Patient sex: M
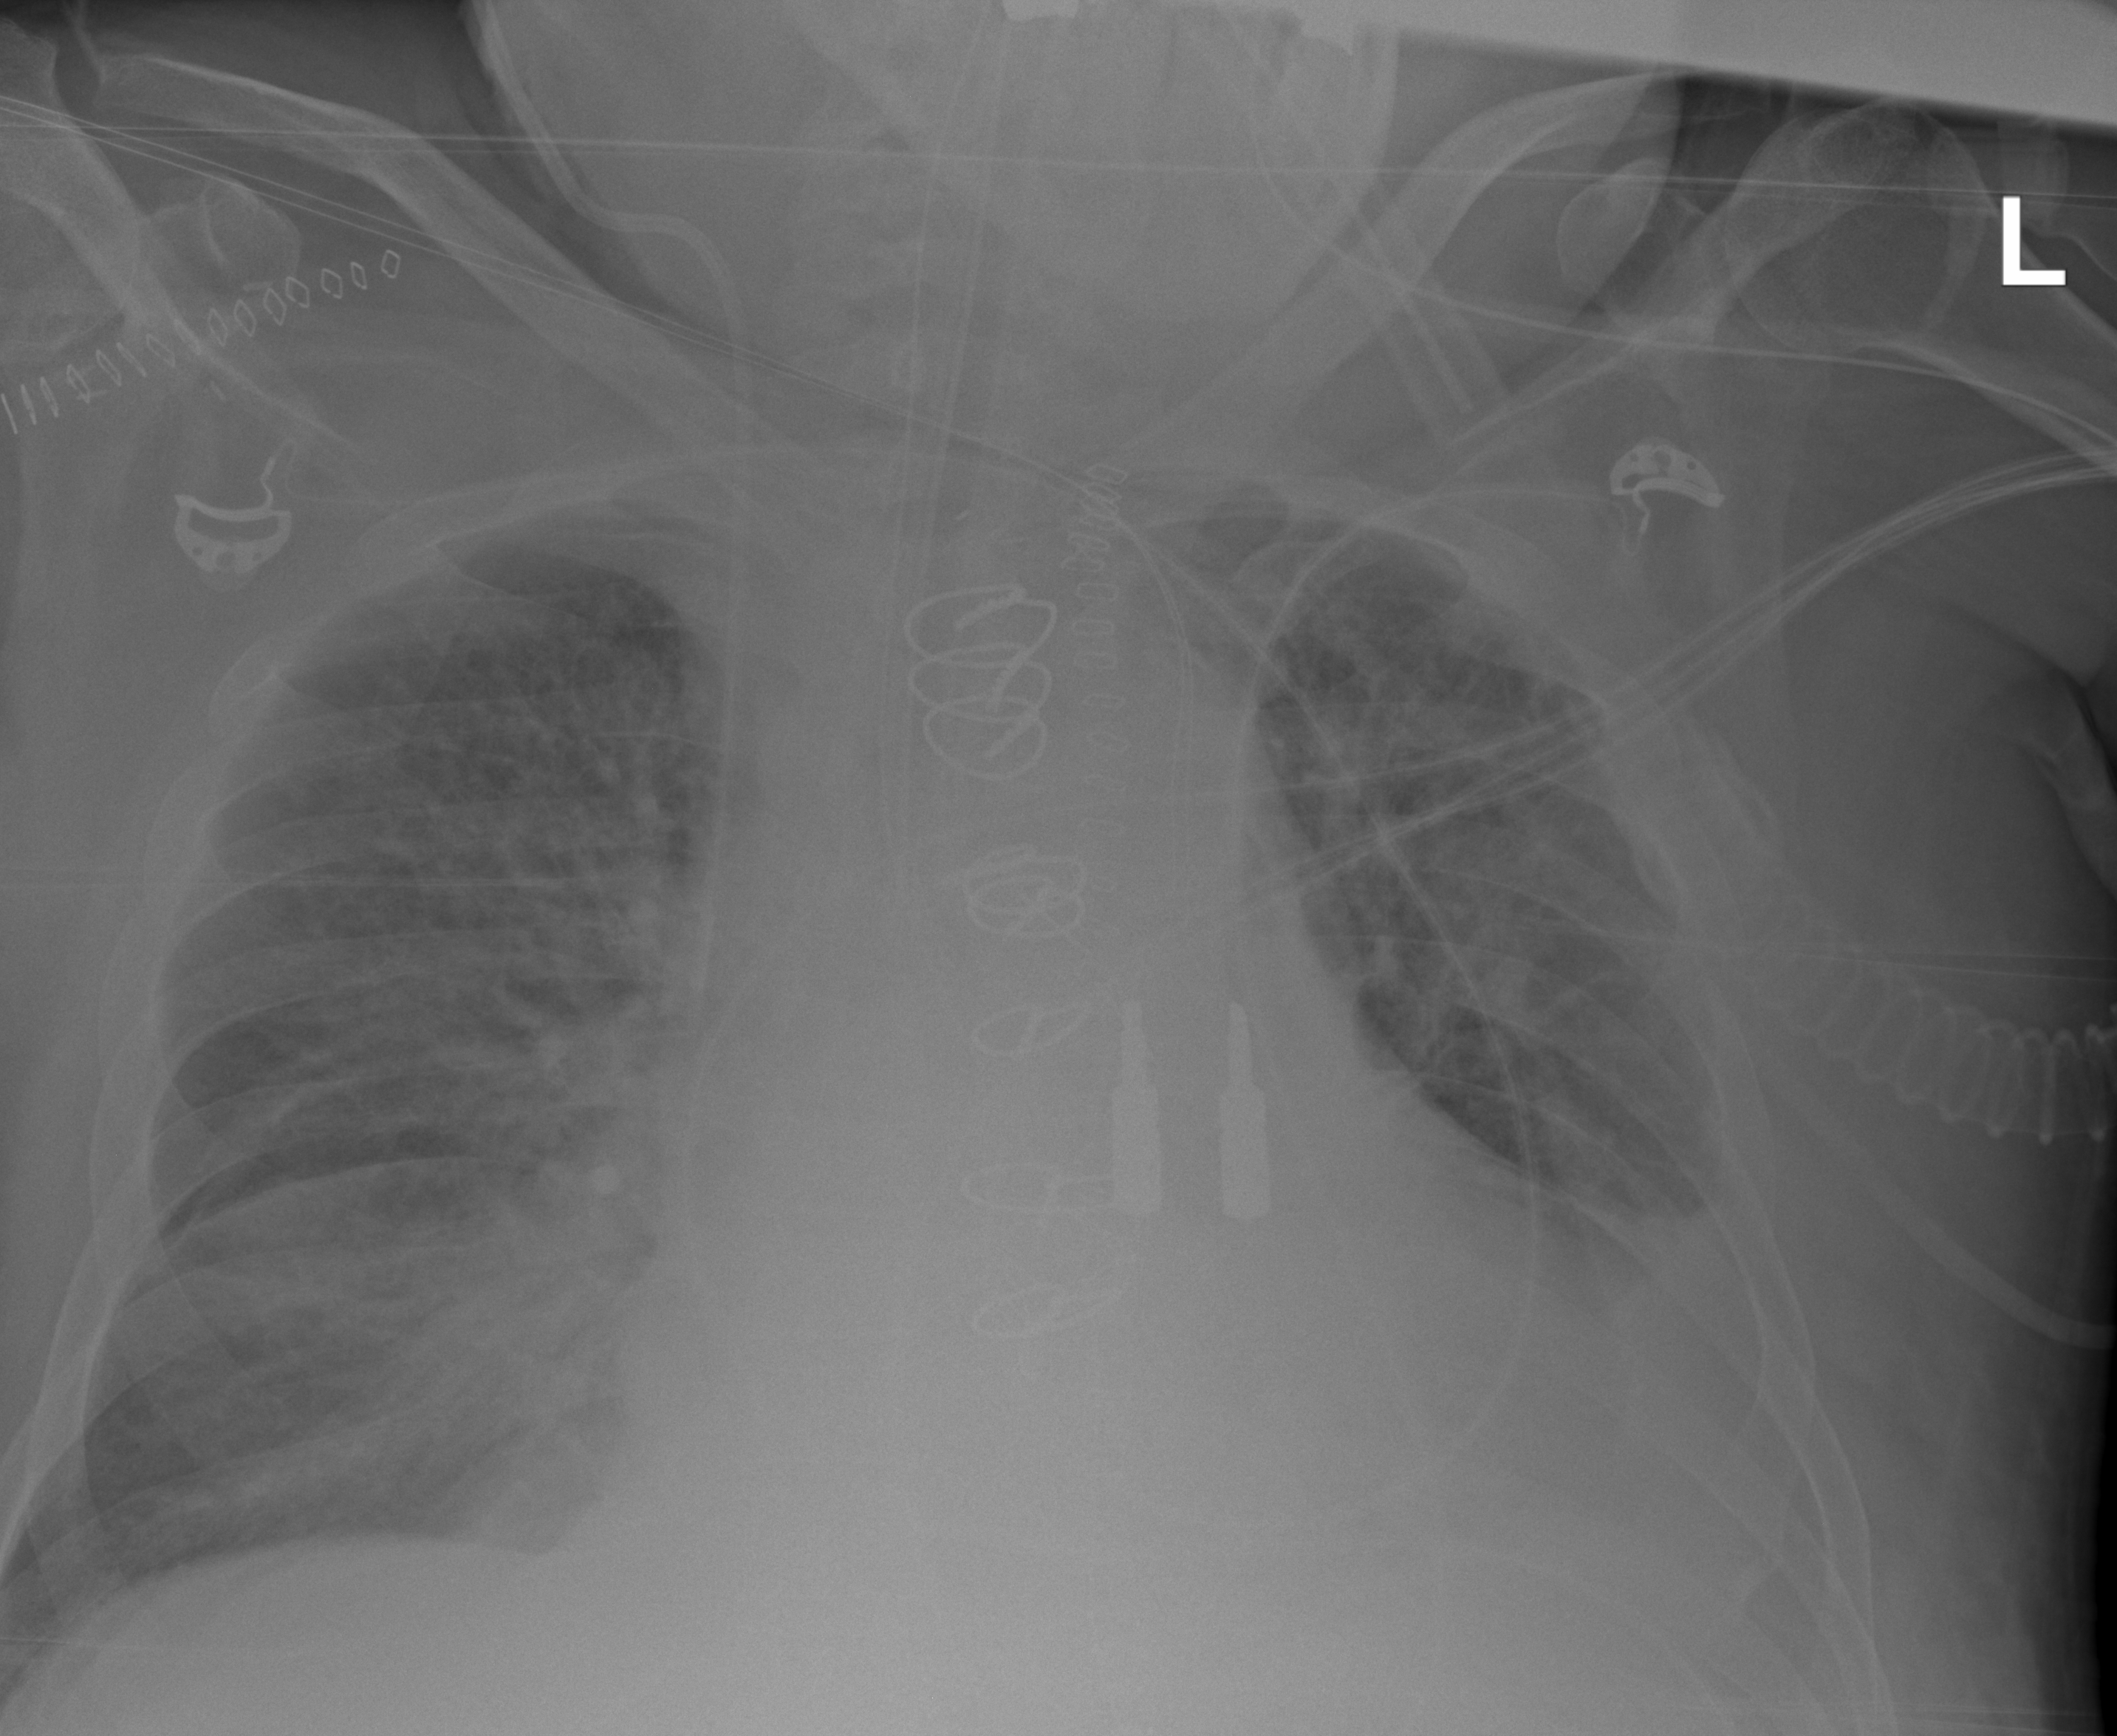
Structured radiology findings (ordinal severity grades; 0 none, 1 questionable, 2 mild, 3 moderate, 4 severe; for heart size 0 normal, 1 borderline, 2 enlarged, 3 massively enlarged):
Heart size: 2
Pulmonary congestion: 2
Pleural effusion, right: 2
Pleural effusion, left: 3
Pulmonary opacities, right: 3
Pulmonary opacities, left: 2
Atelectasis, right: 2
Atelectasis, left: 3